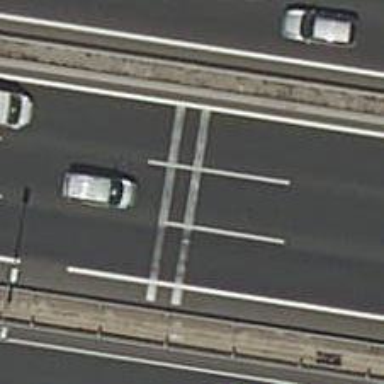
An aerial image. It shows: Traffic calming measure in place: rumble strips.